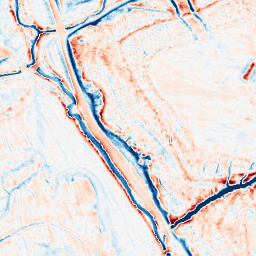
Category: edge_preserving
Decomposition family: anisotropic_diffusion
Decomposition parameters: iterations: 50
kappa: 50
gamma: 0.1
Upsampling method: bicubic_3x
Upsampling parameters: scale: 3
Upsampling scale: 3